Interaction volume radius: 10 \u00c5
Interaction volume height: 10 \u00c5
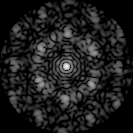
Disorder parameter: 0.5536